Question: I have following code to show an accordion in Fancybox popup.But on page load I do not want to show the accordion.If I hide it the content is also hidden on showing the accordion in popup.
On clicking on I want to show the accordion.I wnat to keep the fancybox functionality also.
My code is as following
'''
<!doctype html>
<html lang="en">
<head>
<meta charset="utf-8">
<title>jQuery UI Accordion - Default functionality</title>
<link rel="stylesheet" href="http://code.jquery.com/ui/1.11.0/themes/smoothness/jquery-ui.css">
<script src="http://code.jquery.com/jquery-1.10.2.js"></script>
<script src="http://code.jquery.com/ui/1.11.0/jquery-ui.js"></script>
<script src="js/jquery.fancybox.js"></script>
<link rel="stylesheet" href="css/jquery.fancybox.css">
<script>
$(function() {
$( "#accordion" ).accordion();
});
jQuery("#homepage_popup_welcome").fancybox().trigger('click');
</script>
</head>
<body>
<a id = "homepage_popup_welcome" href="#mydiv" style="">Click For The Instructions</a>
<div id = "mydiv" style = "width:900px;display:none;"> <!-- See the display none -->
<div id="accordion">
<h3>Section 1</h3>
<div>
<p>
Mauris mauris ante, blandit et, ultrices a, suscipit eget, quam. Integer
ut neque. Vivamus nisi metus, molestie vel, gravida in, condimentum sit
amet, nunc. Nam a nibh. Donec suscipit eros. Nam mi. Proin viverra leo ut
odio. Curabitur malesuada. Vestibulum a velit eu ante scelerisque vulputate.
</p>
</div>
<h3>Section 2</h3>
<div>
<p>
Sed non urna. Donec et ante. Phasellus eu ligula. Vestibulum sit amet
purus. Vivamus hendrerit, dolor at aliquet laoreet, mauris turpis porttitor
velit, faucibus interdum tellus libero ac justo. Vivamus non quam. In
suscipit faucibus urna.
</p>
</div>
<h3>Section 3</h3>
<div>
<p>
Nam enim risus, molestie et, porta ac, aliquam ac, risus. Quisque lobortis.
Phasellus pellentesque purus in massa. Aenean in pede. Phasellus ac libero
ac tellus pellentesque semper. Sed ac felis. Sed commodo, magna quis
lacinia ornare, quam ante aliquam nisi, eu iaculis leo purus venenatis dui.
</p>
<ul>
<li>List item one</li>
<li>List item two</li>
<li>List item three</li>
</ul>
</div>
<h3>Section 4</h3>
<div>
<p>
Cras dictum. Pellentesque habitant morbi tristique senectus et netus
et malesuada fames ac turpis egestas. Vestibulum ante ipsum primis in
faucibus orci luctus et ultrices posuere cubilia Curae; Aenean lacinia
mauris vel est.
</p>
<p>
Suspendisse eu nisl. Nullam ut libero. Integer dignissim consequat lectus.
Class aptent taciti sociosqu ad litora torquent per conubia nostra, per
inceptos himenaeos.
</p>
</div>
</div>
</div>
</body>
</html>
'''

If I remove 'display:none' from '<div id = "mydiv" style = "width:900px;display:none;">' the accordion is visible on page load also.
On page load the link should only be visible not the accordion.
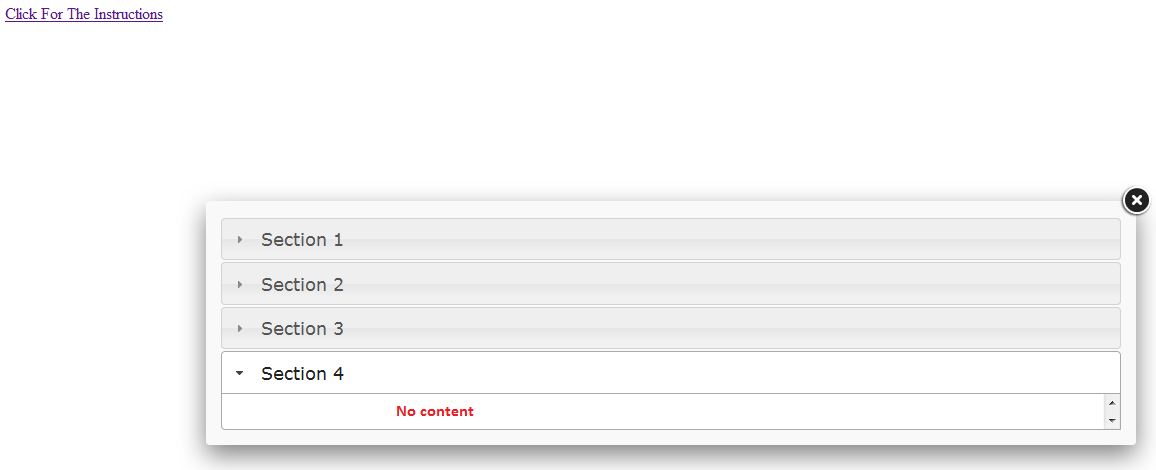
Answer: do not put 'display:none' in inline style. Do it through your css, put it on '#mydiv' and then have it revealed with onclick function
'''
#accordion{
display:none;
}
'''
You can also add it to your '<head>' section if you are not using style-sheet.